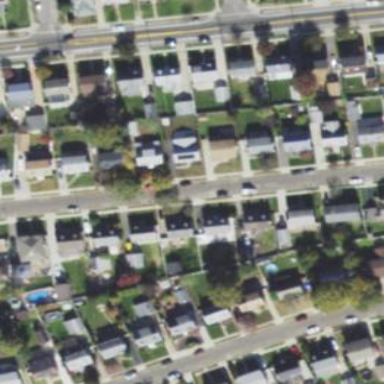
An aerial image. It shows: Sidewalk.